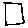
Label: square